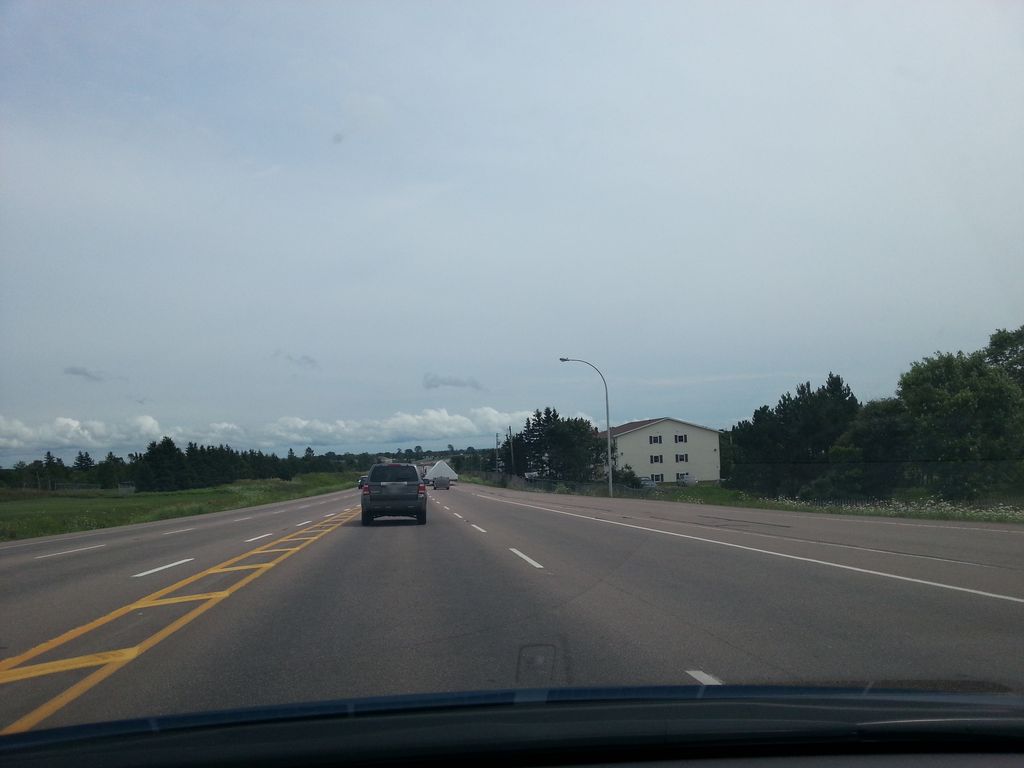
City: charlottetown